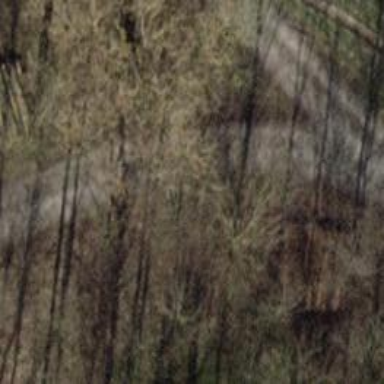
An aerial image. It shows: Dirt track road.